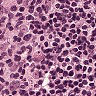
Metastatic tissue present: no